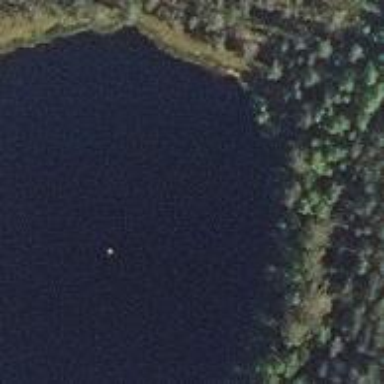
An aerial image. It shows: Pond with natural water.